Field crop: maize
Growth stage: 2
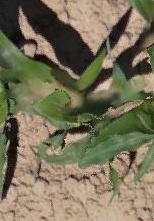
Species: maize